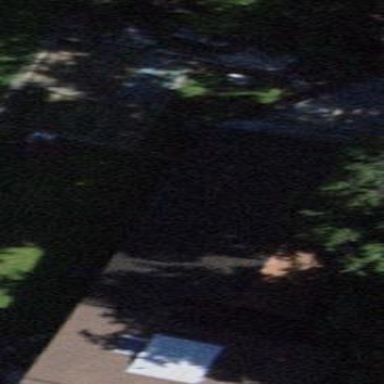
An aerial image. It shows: Rural barn.